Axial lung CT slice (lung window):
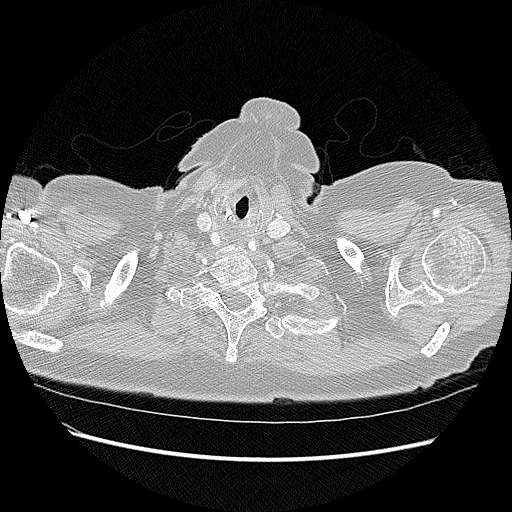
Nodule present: no